Field crop: tomato
Growth stage: 1
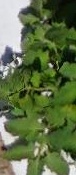
Species: tomato